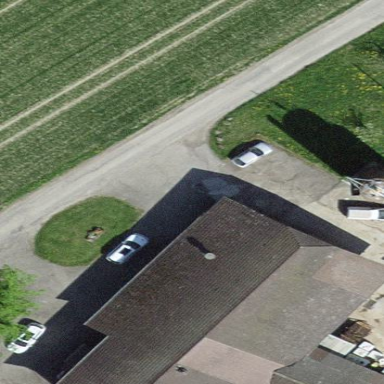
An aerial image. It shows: Farm building.